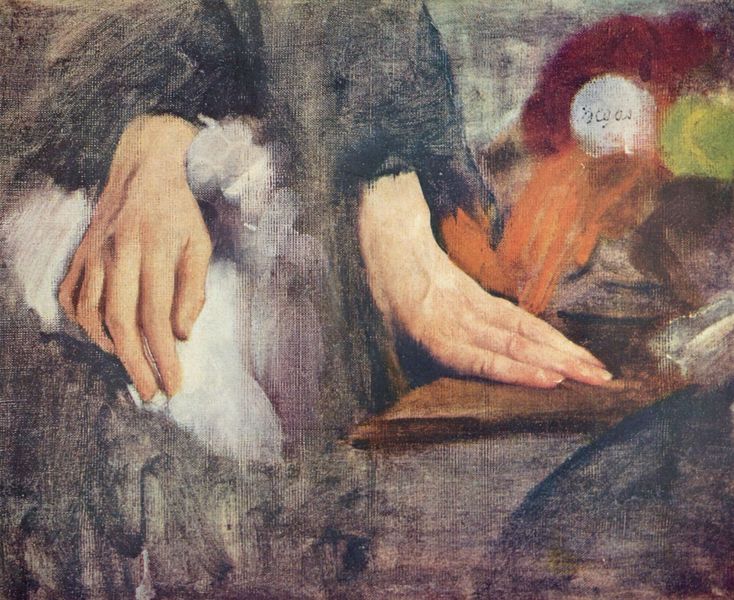
Titel: Handstudie
Künstler: Edgar Degas
Standort: Paris
Institution: Musée d'Orsay
Schlagwörter: blau, dunkel, feder, gemälde, hand, haut, schatten, weiß, cezanne, gelb, grün, impressionismus, ausschnitt, blume, blumen, braun, finger, frankreich, frau, grau, hut, kleid, licht, orange, pastell, schwarz, skizze, tisch, zeichnung, hund, rot, tier, ball, beige, malerei, arme, inkarnat, mensch, taube, ärmel, hände, portrait, porträt, signatur, öl, gewand, mantel, prtrait, rosa, genre, stilleben, bücher, modell, studie, farben, farbe, violett, querformat, weiblich, detail, nah, manet, platte, fein, unscharf, knochen, buch, detailliert, brett, greifen, leinwand, kugel, studien, verschwommen, fingernägel, adern, bordeauxrot, zeichnun, glieder, wischen, auflegen, realistsisch, detail hand